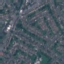
Land use / land cover: Residential